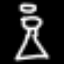
Label: angel